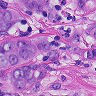
Metastatic tissue present: yes